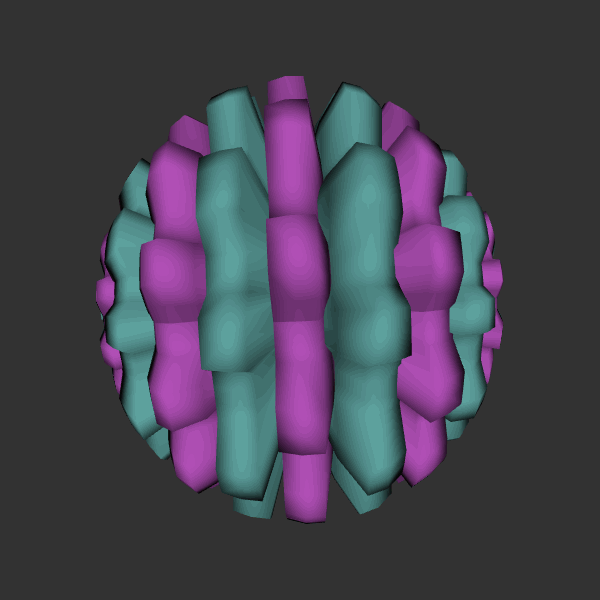
Background: dark